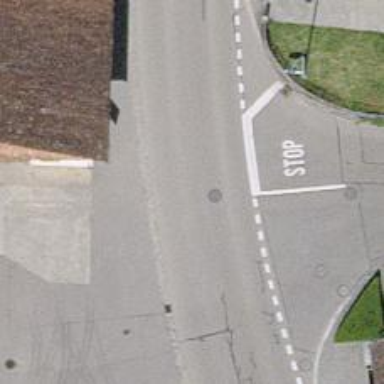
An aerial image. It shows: Tertiary road.